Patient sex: M
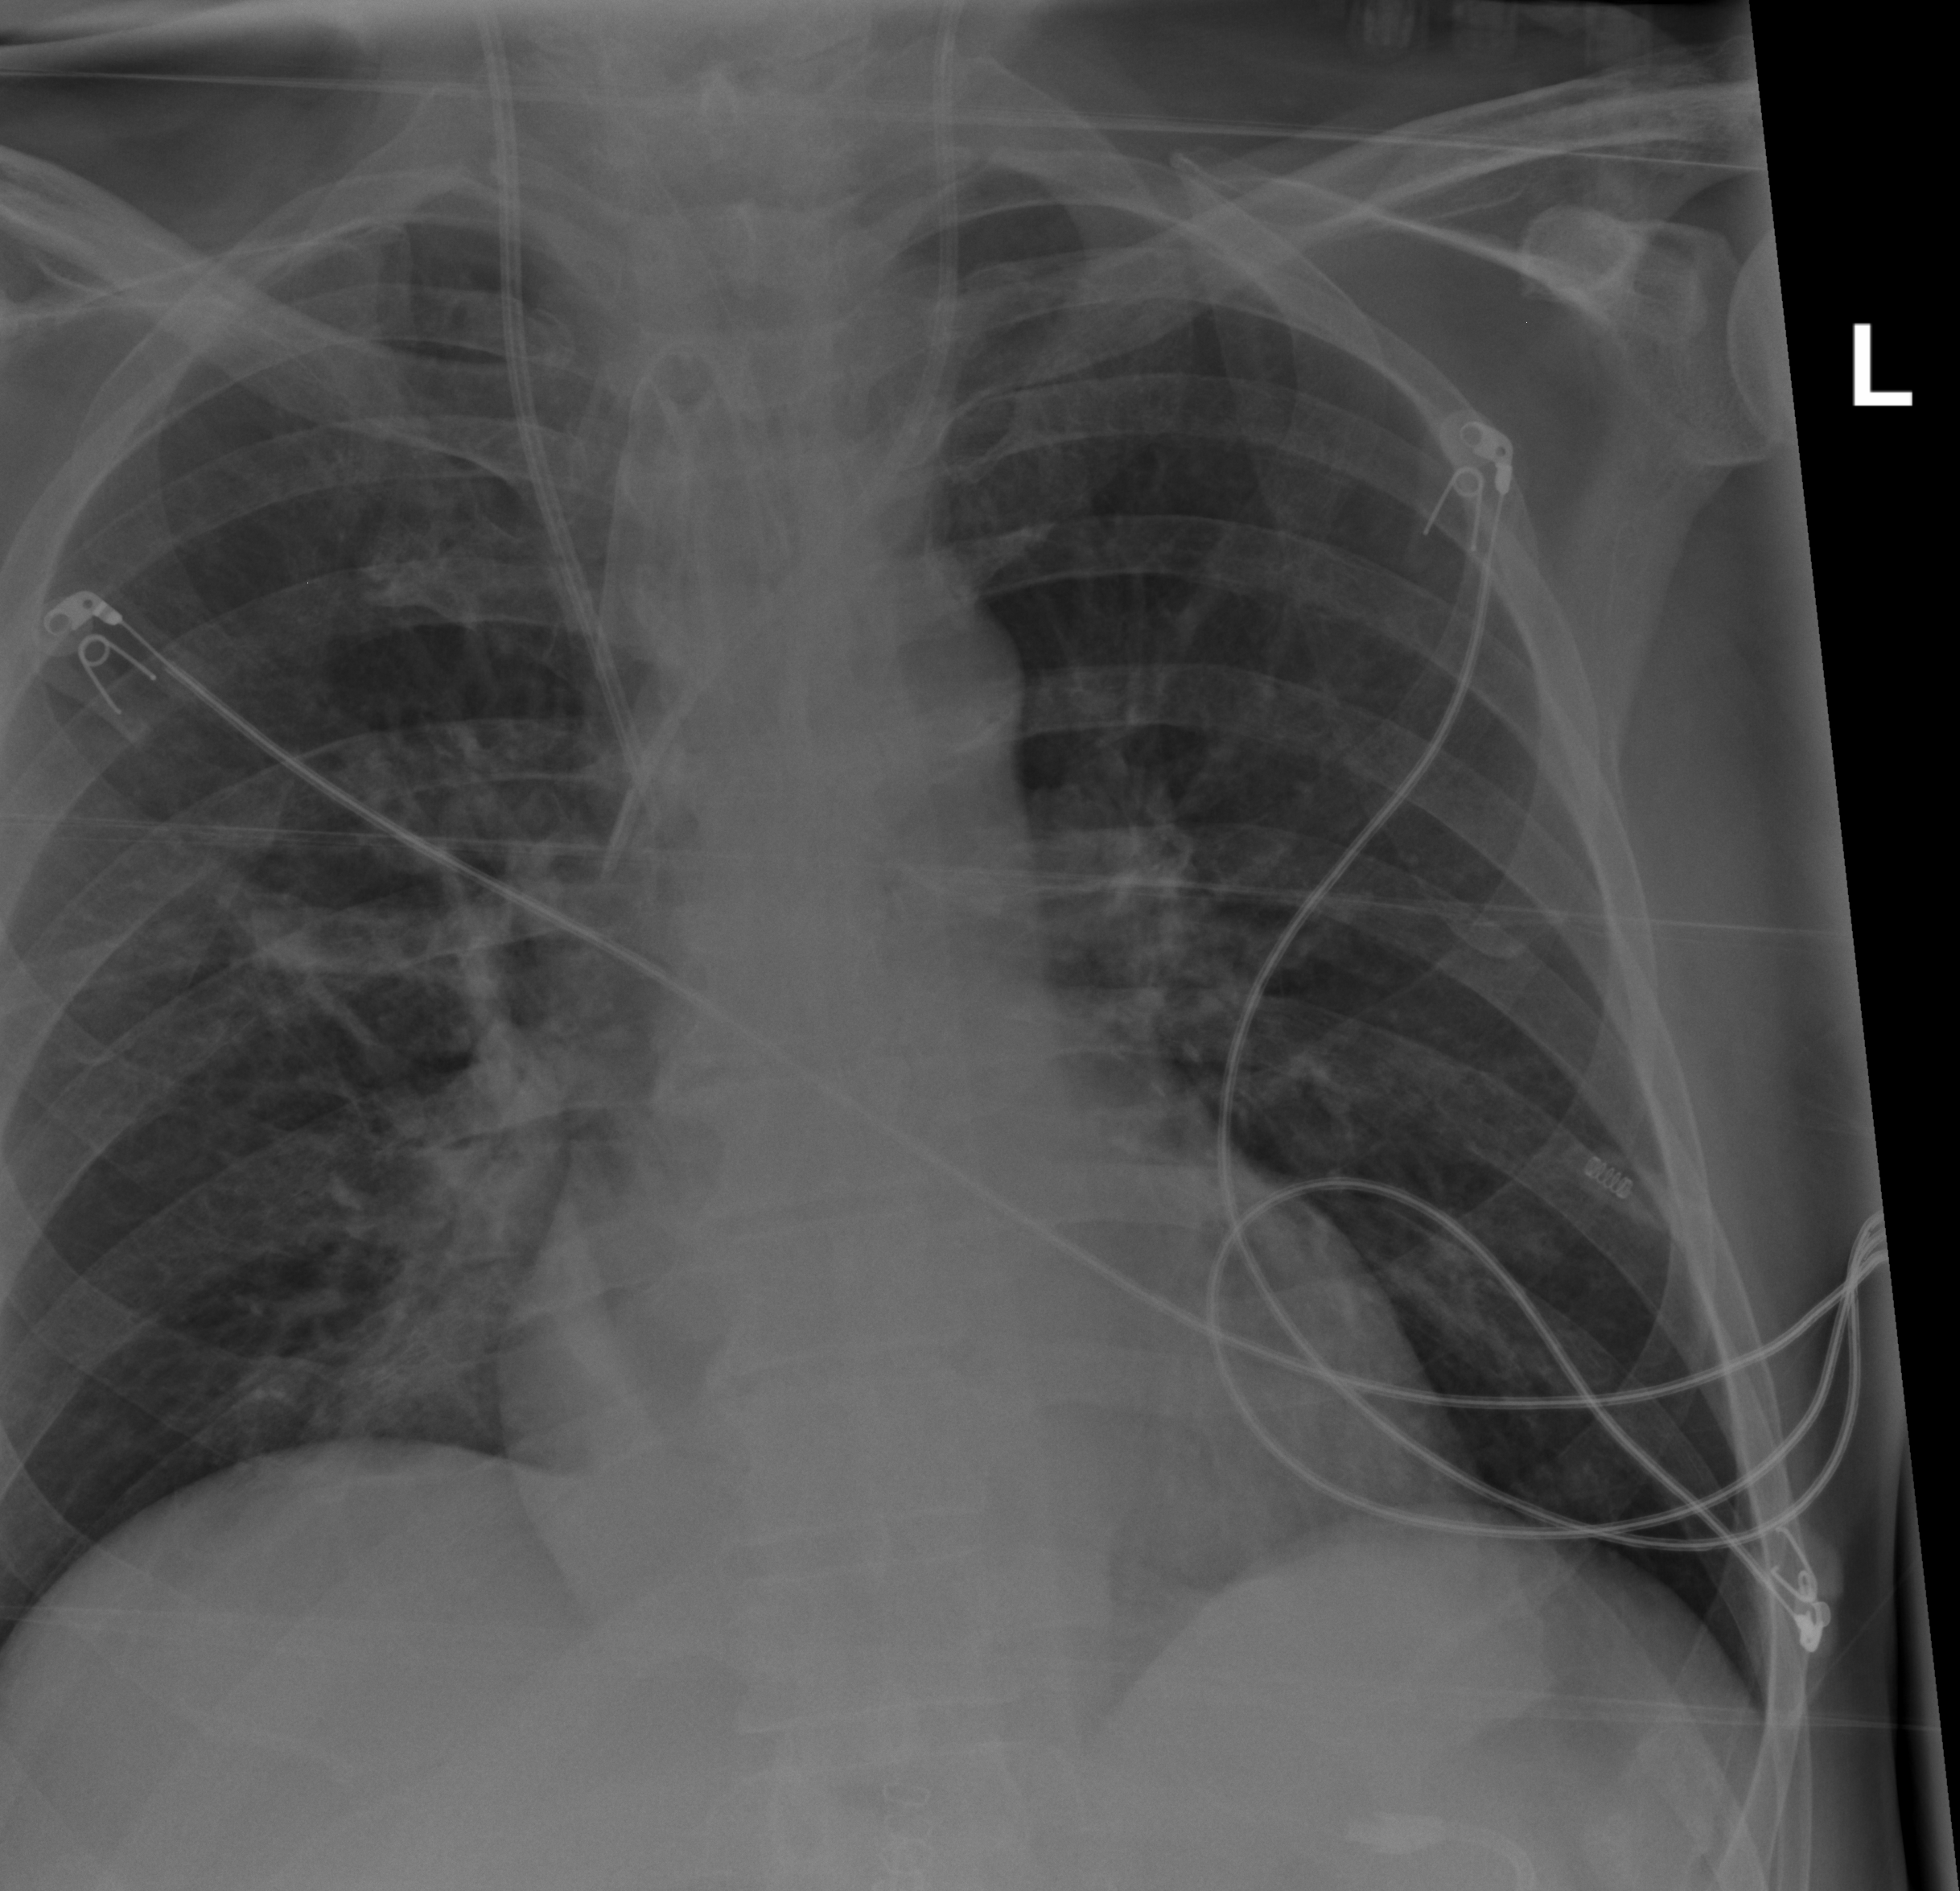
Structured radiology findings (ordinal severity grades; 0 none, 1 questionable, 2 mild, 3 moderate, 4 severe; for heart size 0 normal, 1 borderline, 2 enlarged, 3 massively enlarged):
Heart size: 0
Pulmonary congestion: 0
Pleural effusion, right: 0
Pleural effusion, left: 0
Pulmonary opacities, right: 1
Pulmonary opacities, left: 0
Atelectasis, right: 1
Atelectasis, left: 0